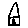
Label: house